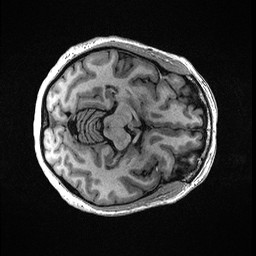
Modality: T1w
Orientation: axial
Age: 54
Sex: female
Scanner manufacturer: ge
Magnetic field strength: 3 T
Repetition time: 0.006952 s
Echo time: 0.00292 s